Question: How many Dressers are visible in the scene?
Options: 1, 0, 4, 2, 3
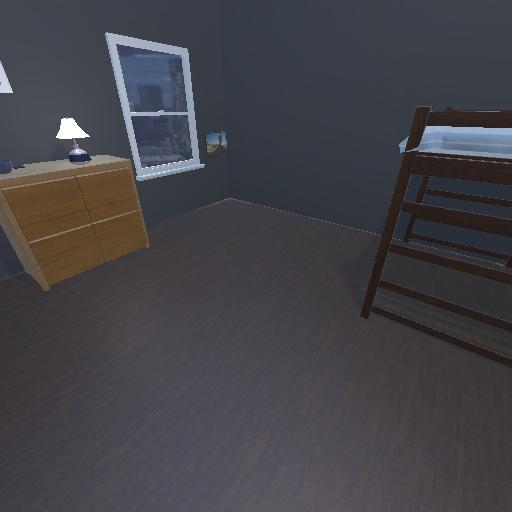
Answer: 1